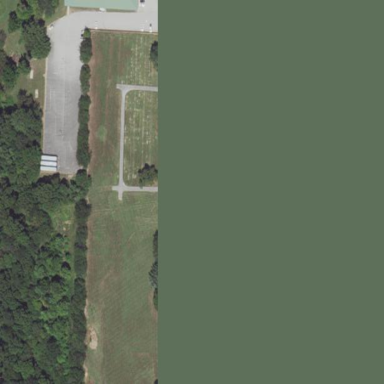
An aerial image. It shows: Cemetery.